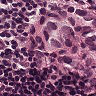
Metastatic tissue present: yes